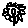
Label: flower